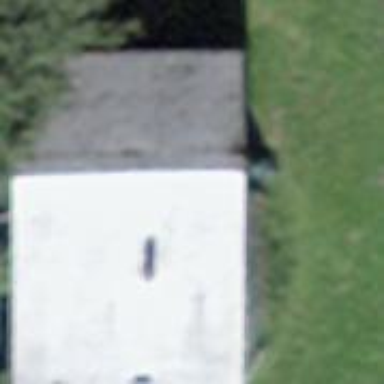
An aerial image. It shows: Cabin.